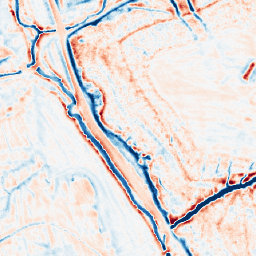
Category: edge_preserving
Decomposition family: bilateral
Decomposition parameters: d: 15
sigma_color: 50
sigma_space: 75
Upsampling method: area
Upsampling parameters: scale: 2
Upsampling scale: 2